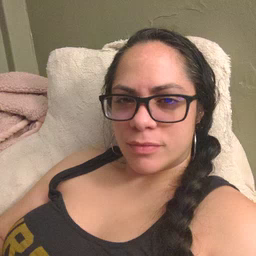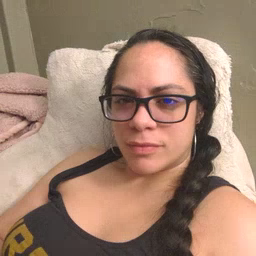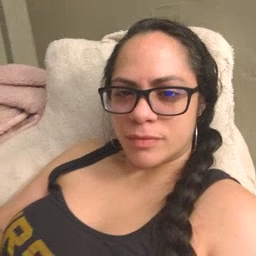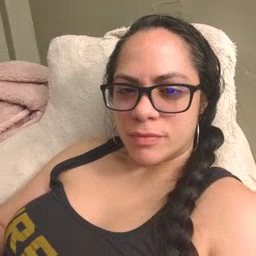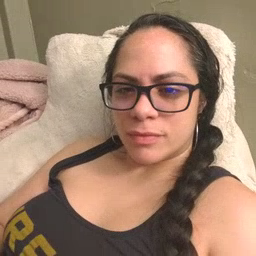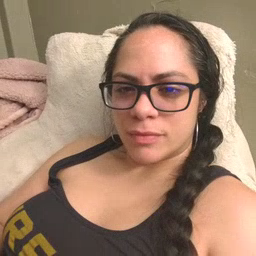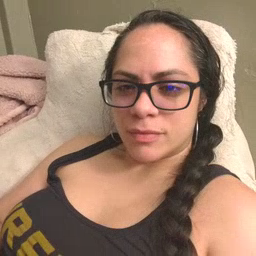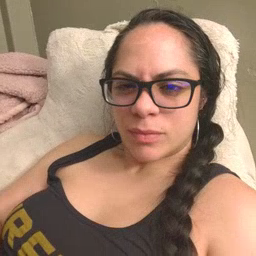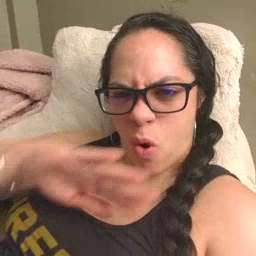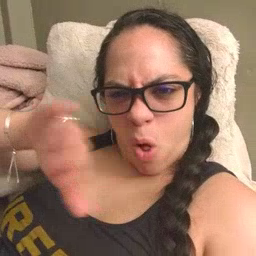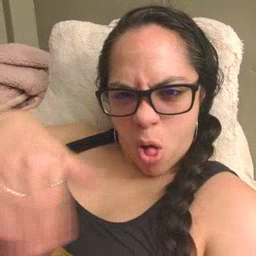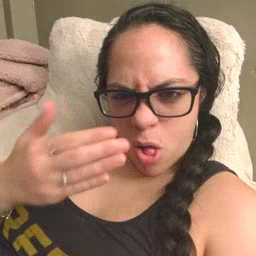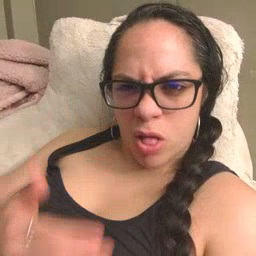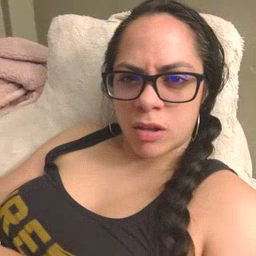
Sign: all